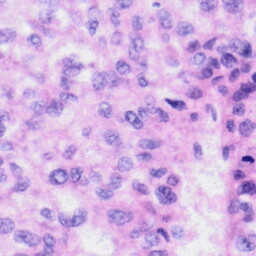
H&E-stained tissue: Liver